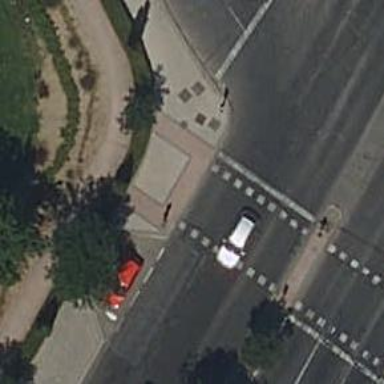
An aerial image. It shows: Uncontrolled footway crossing with markings.